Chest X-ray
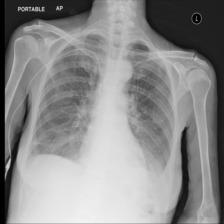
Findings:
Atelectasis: negative
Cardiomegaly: negative
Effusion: positive
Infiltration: negative
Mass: negative
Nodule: negative
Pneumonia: negative
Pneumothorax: negative
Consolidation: negative
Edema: negative
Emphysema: negative
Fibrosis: negative
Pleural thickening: negative
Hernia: negative